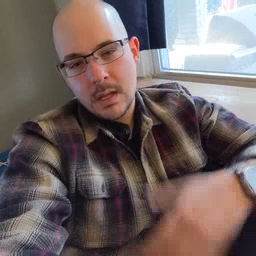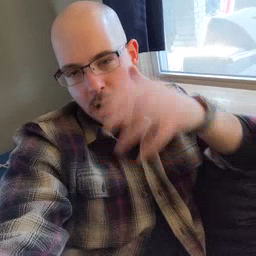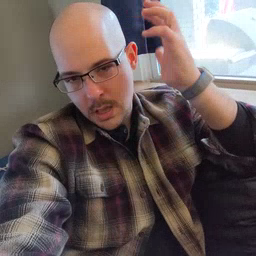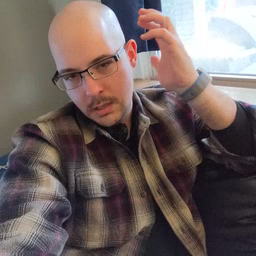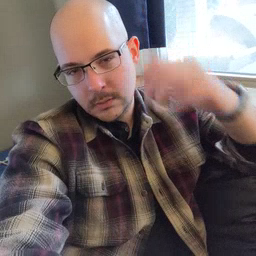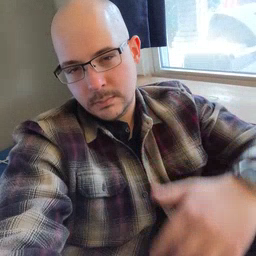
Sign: lion